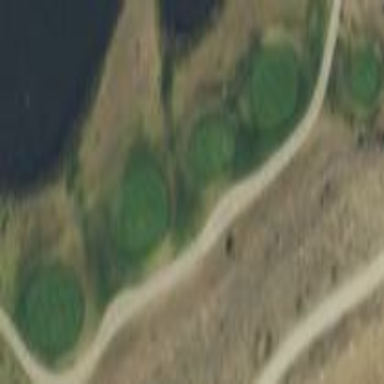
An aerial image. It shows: Area of rough grass used for golf.